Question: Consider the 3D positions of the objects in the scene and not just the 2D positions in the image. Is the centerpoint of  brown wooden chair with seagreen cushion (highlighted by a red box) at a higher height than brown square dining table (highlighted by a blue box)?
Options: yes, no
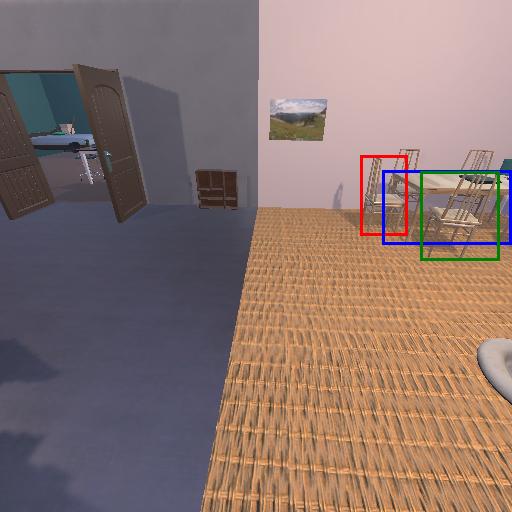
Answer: yes